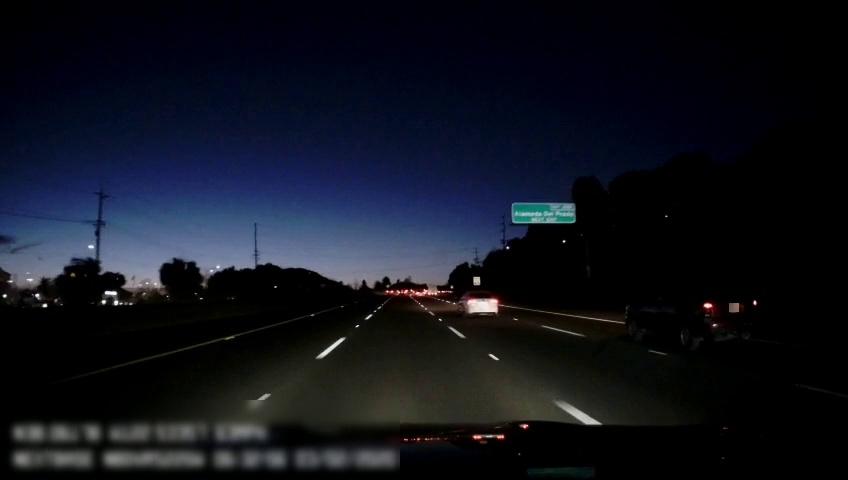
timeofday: Night
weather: Other
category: Drivable Space
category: Vehicles | SUV
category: Vehicles | Car
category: Vehicles | Other LV
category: Lanes | Alternate Lane
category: Lanes | Current Lane
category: Lanes | Current Lane
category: Lanes | Alternate Lane
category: Lanes | Alternate Lane
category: Traffic | Signs